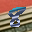
Label: 8